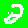
Digit: 2